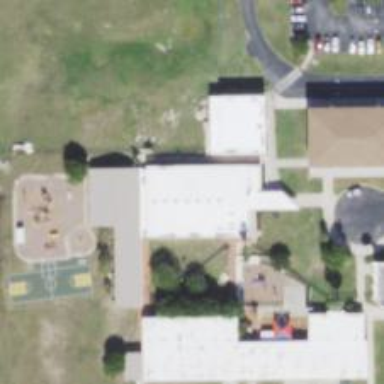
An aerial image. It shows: School.